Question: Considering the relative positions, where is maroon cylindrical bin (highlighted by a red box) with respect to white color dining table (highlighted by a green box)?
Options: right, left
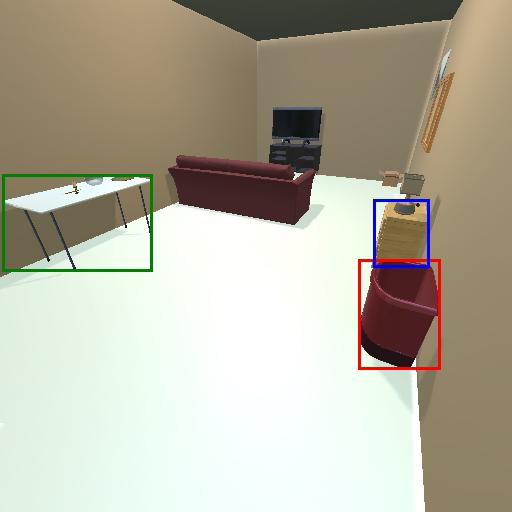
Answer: right